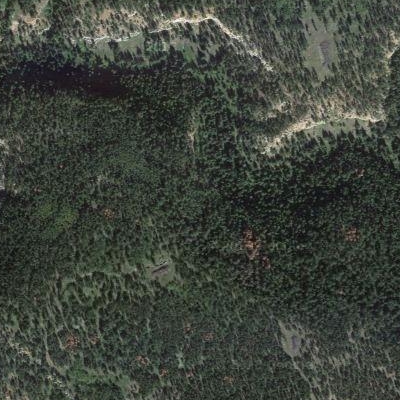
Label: Forest